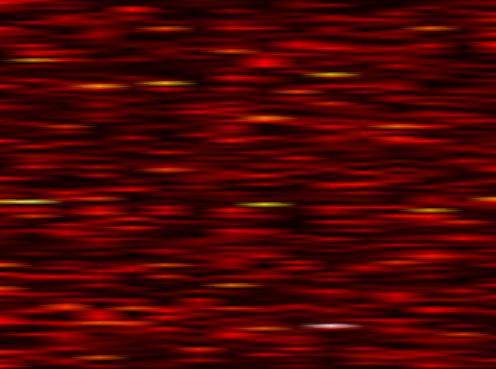
Label: FBMC